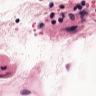
Metastatic tissue present: no